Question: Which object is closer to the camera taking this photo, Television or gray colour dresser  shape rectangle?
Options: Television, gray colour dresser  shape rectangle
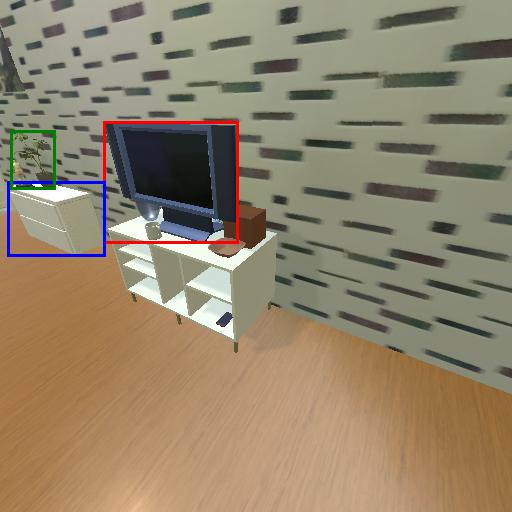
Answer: Television